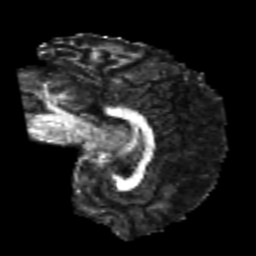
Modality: FA
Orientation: sagittal
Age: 21
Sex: male
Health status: healthy
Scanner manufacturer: philips
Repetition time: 7.386 s
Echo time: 0.08599 s